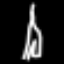
Label: The Eiffel Tower